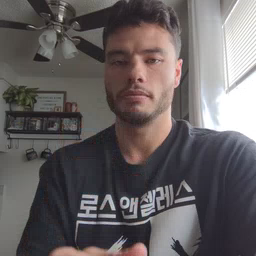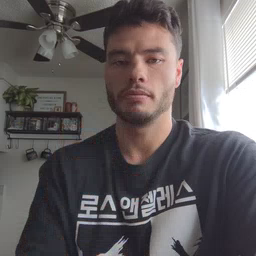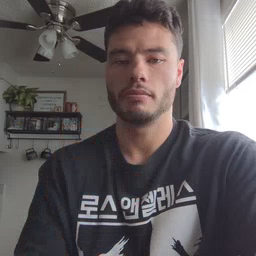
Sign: taste